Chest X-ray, AP view. Patient: 45 years old, sex F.
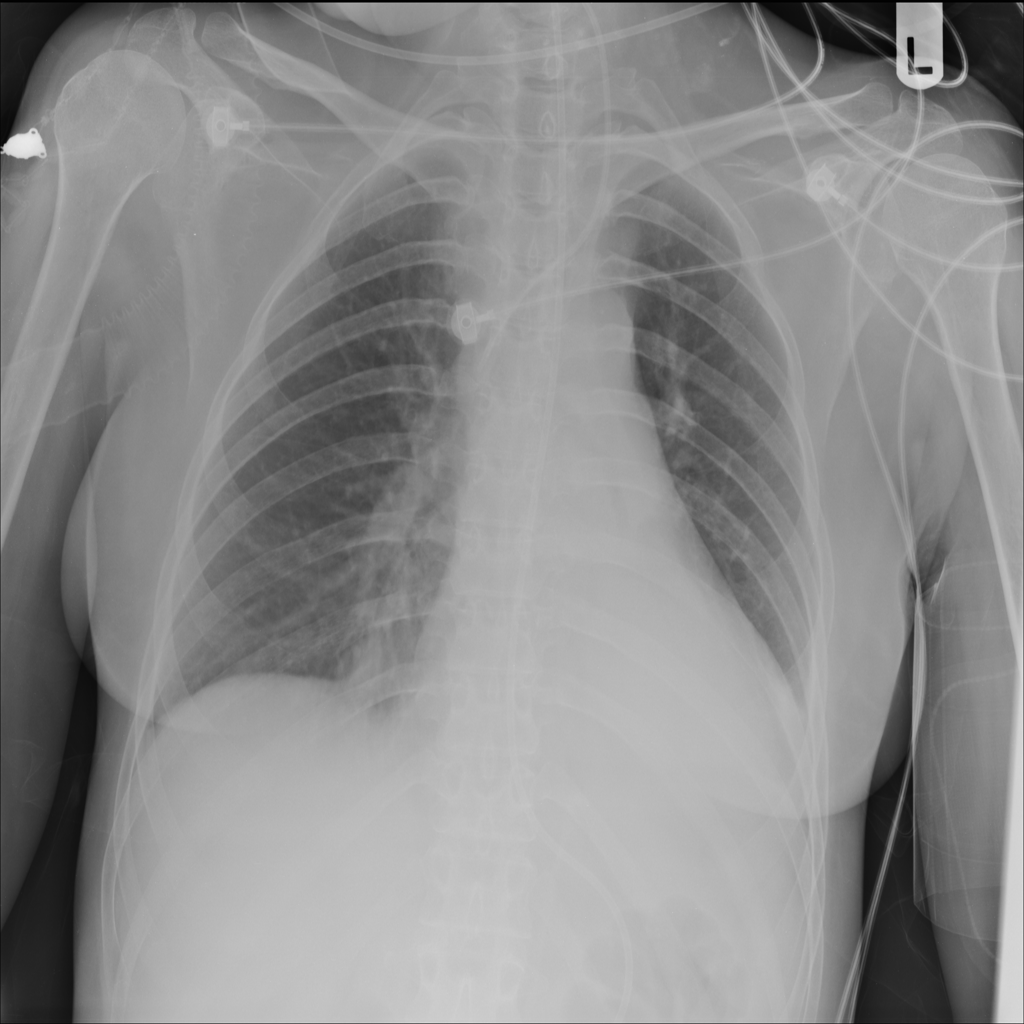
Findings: No Finding